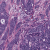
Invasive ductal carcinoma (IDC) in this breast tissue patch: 1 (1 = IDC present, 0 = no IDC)